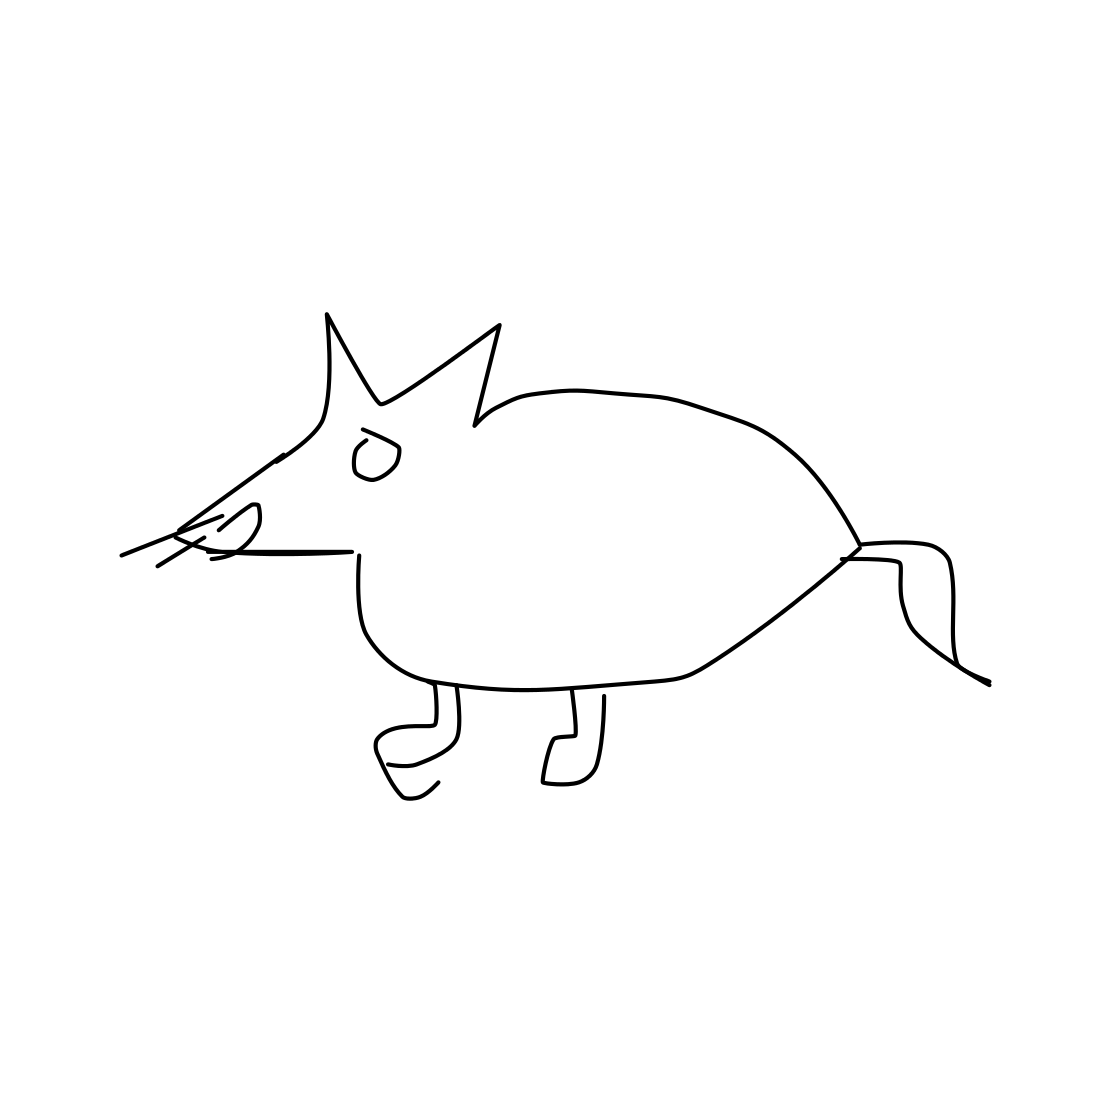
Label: mouse (animal)